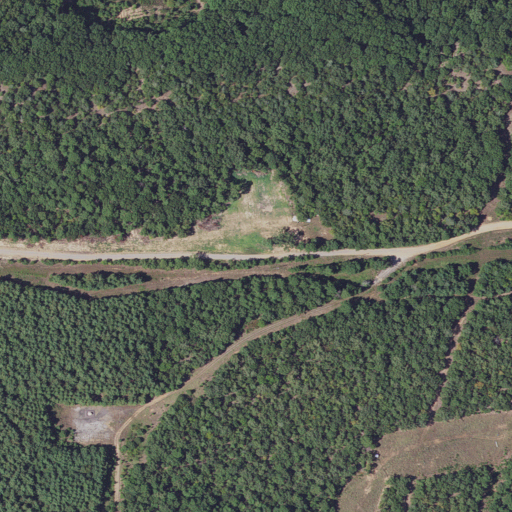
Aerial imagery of mountain in Arkansas named Booneville Mountain containing mixed forest, deciduous forest, evergreen forest, open development, low intensity development, grassland, and medium intensity development